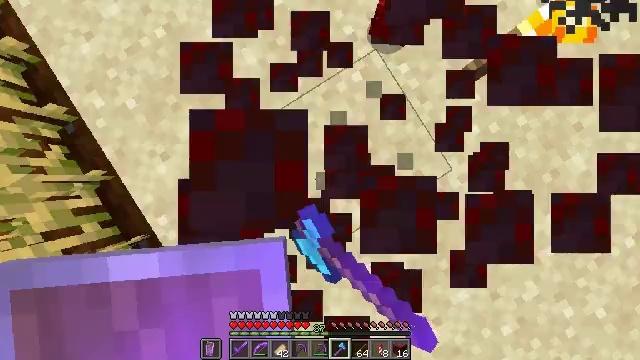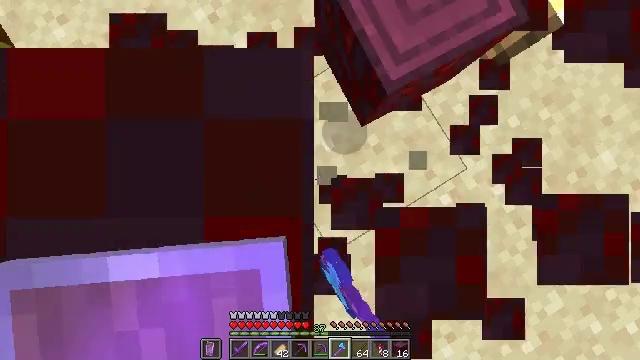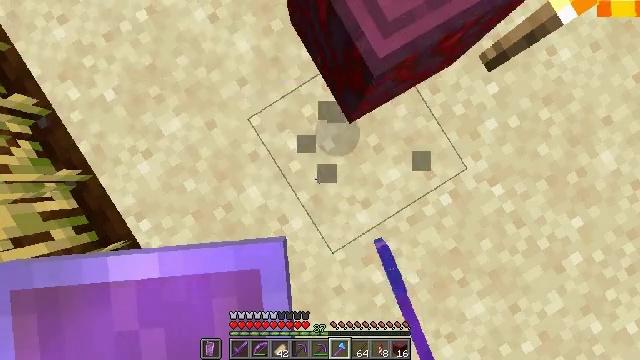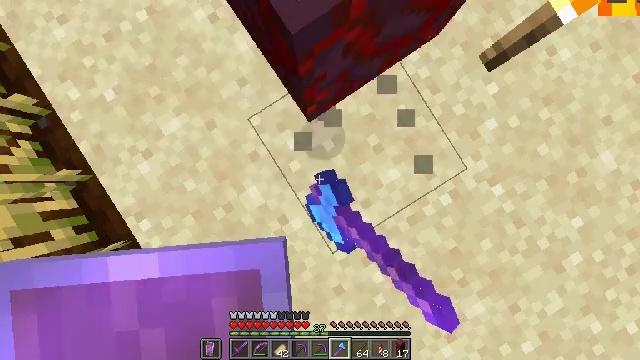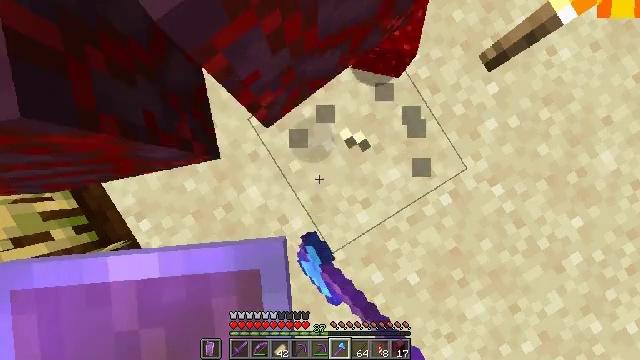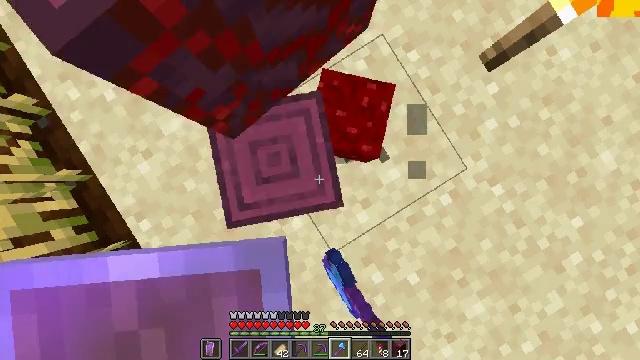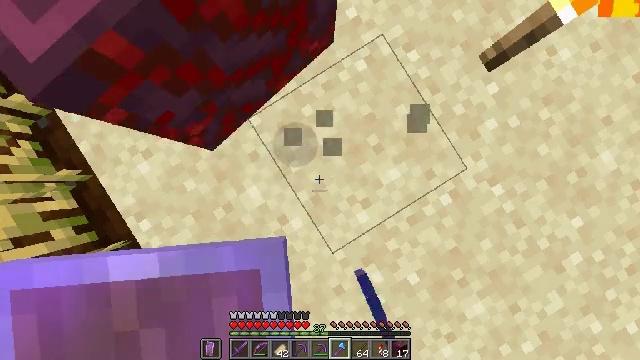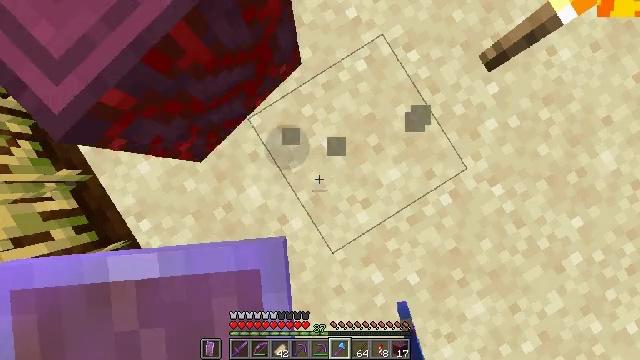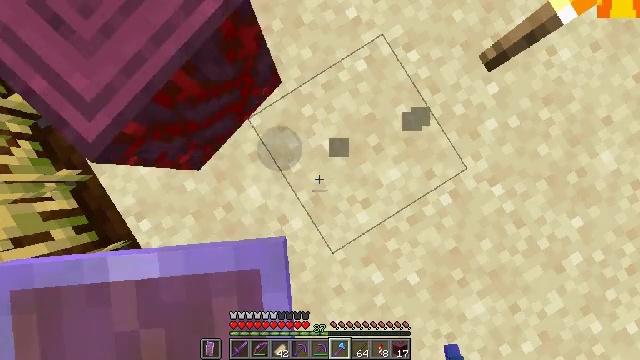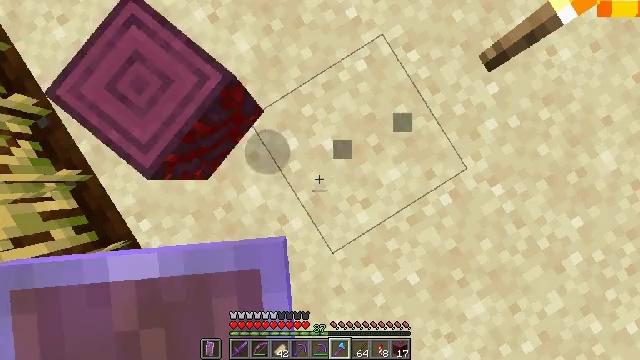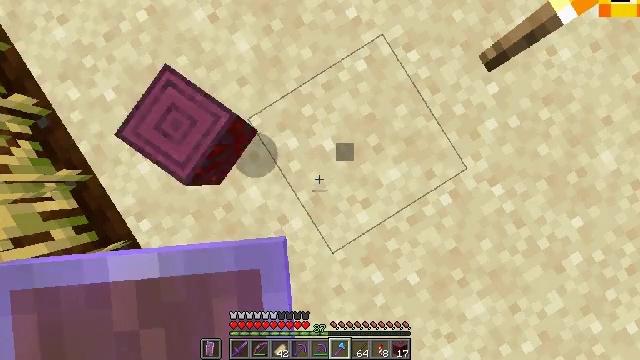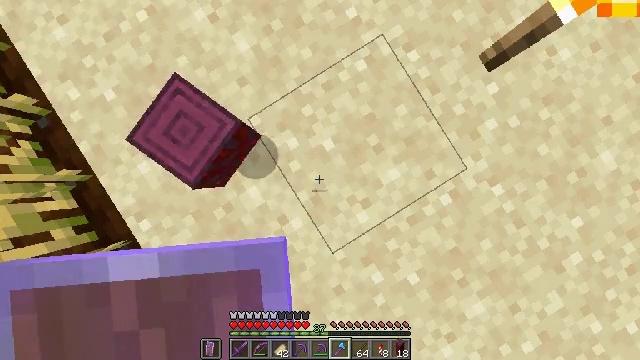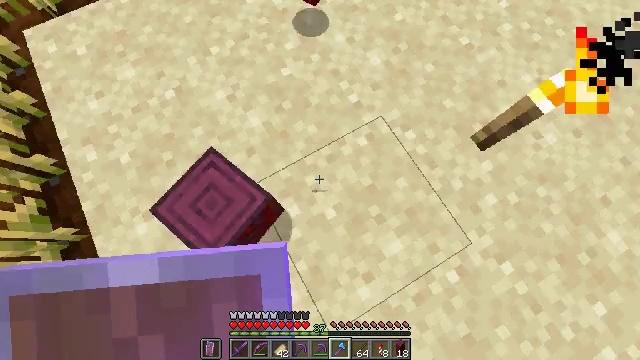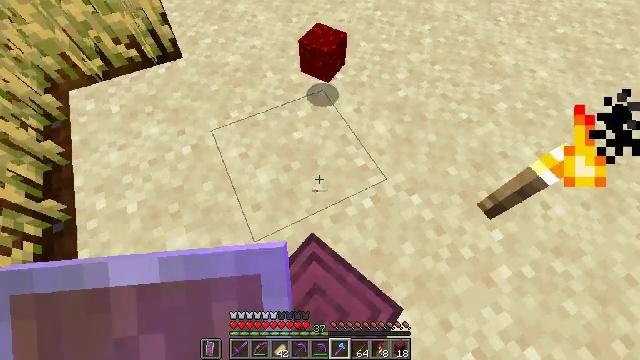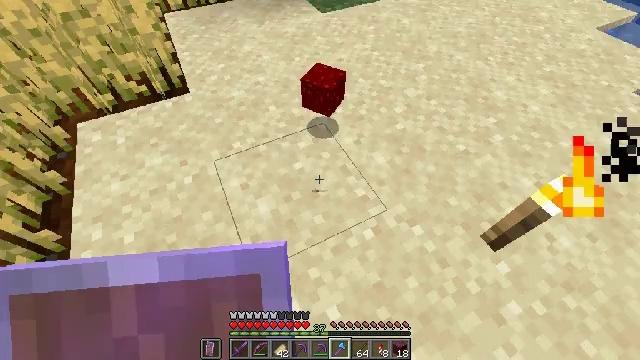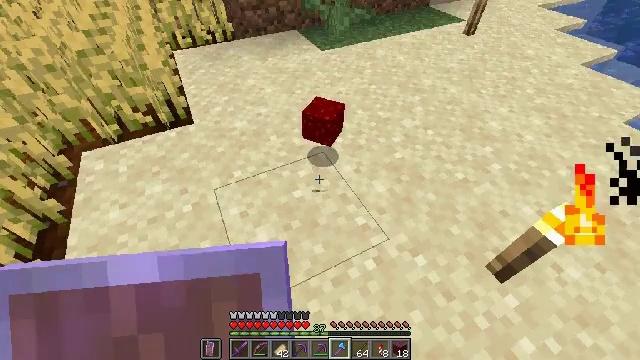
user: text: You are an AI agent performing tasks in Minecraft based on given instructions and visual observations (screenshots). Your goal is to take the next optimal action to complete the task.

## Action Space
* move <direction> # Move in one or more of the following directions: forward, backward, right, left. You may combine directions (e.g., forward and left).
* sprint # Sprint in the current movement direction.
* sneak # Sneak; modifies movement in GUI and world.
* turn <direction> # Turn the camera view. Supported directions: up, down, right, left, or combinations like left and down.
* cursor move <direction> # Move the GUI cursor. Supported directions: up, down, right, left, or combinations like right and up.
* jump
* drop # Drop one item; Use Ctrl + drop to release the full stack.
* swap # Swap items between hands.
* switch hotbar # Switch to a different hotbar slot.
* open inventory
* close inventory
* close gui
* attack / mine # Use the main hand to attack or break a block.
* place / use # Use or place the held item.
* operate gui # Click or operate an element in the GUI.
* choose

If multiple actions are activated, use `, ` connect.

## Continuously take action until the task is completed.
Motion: motion action
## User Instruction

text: Break the mature wheat plants.
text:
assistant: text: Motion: attack / mine
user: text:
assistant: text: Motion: attack / mine
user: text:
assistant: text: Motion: attack / mine
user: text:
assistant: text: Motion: attack / mine
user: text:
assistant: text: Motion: attack / mine
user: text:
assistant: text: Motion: no_op
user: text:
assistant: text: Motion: no_op
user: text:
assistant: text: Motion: no_op
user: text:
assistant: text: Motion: no_op
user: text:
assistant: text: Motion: no_op
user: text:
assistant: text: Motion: no_op
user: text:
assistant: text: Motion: turn left and up
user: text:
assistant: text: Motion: turn left and up
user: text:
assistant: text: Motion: turn up
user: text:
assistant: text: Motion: turn up
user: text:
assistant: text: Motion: turn up
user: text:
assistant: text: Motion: no_op
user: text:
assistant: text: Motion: no_op
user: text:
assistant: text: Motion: no_op
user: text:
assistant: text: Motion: no_op
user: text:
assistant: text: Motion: no_op
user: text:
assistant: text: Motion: move forward
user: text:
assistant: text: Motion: move forward
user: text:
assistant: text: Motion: move forward
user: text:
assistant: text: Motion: move forward
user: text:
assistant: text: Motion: move forward
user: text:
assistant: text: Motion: move forward
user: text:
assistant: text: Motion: move forward, turn right
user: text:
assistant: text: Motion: move forward, turn right and up
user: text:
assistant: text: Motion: move forward, turn right and up